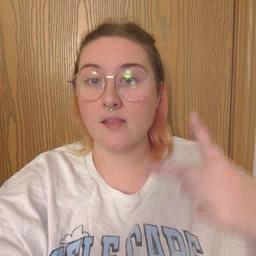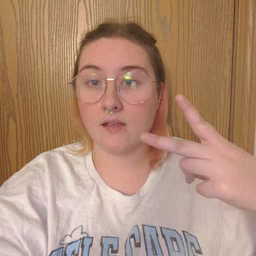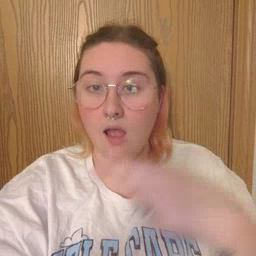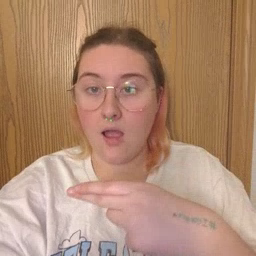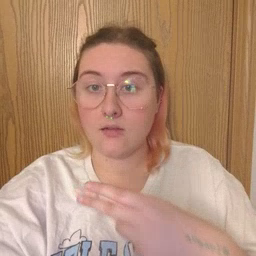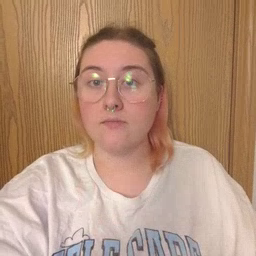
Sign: cut